Milling tool wear sample.
Tool blade image: 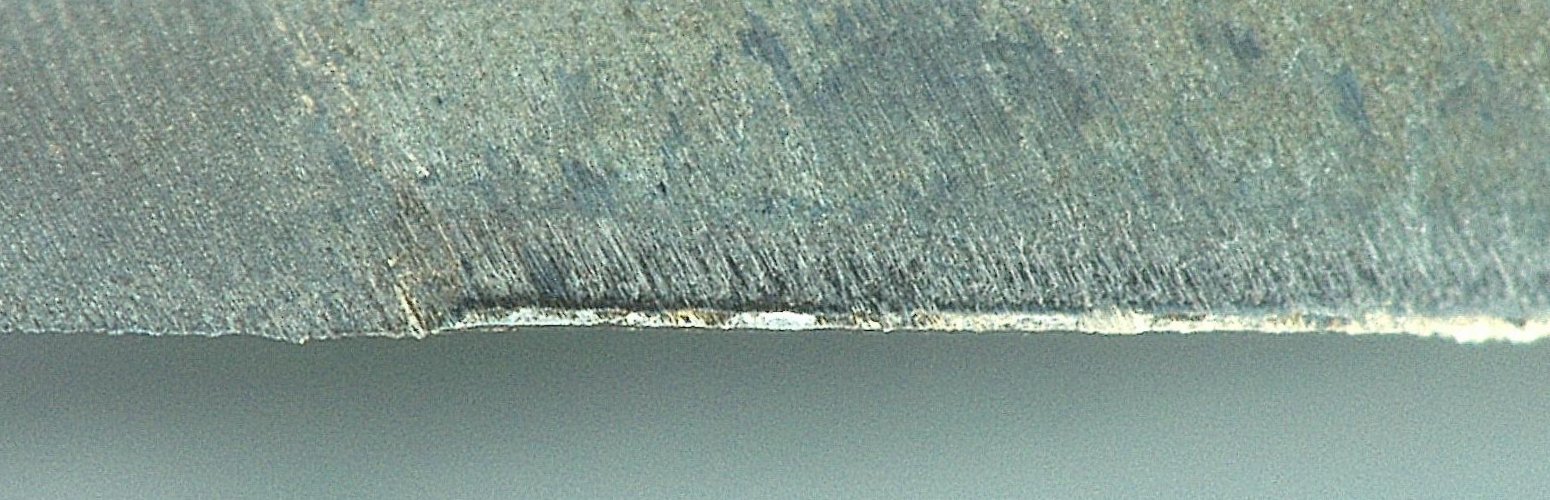
Chip image: 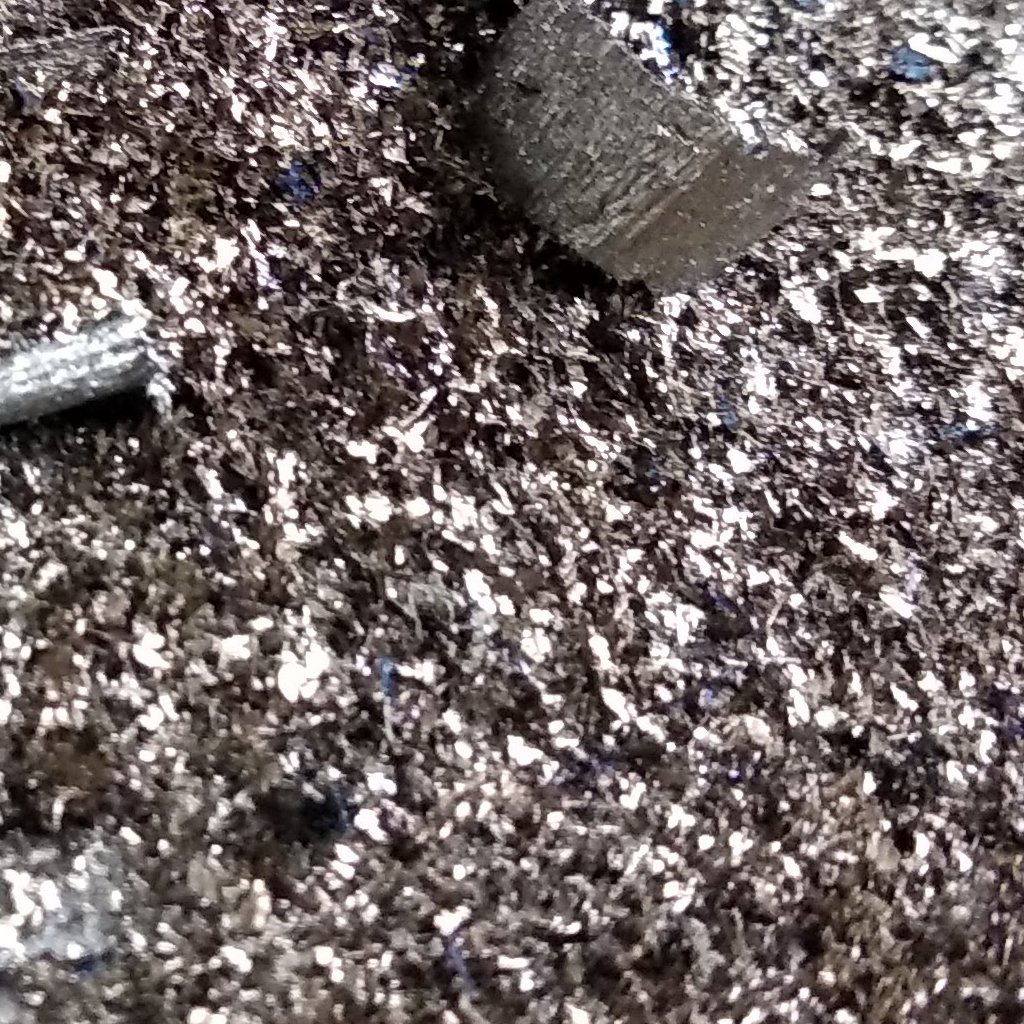
Workpiece image: 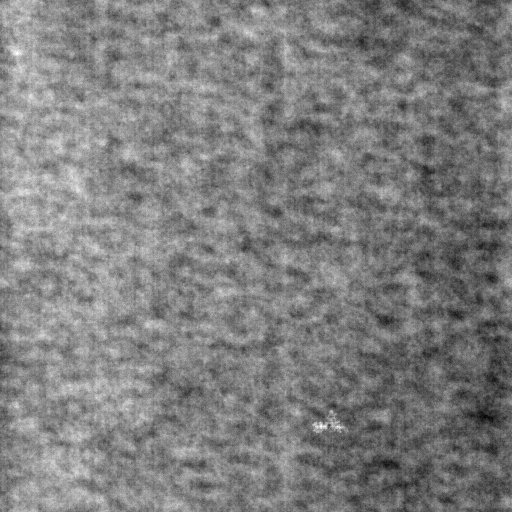
Tool wear state: used
Gaps: 15.4
Flank wear: 97.96
Overhang: 13.23
Force-signal Mel-spectrograms (X, Y, Z axes): 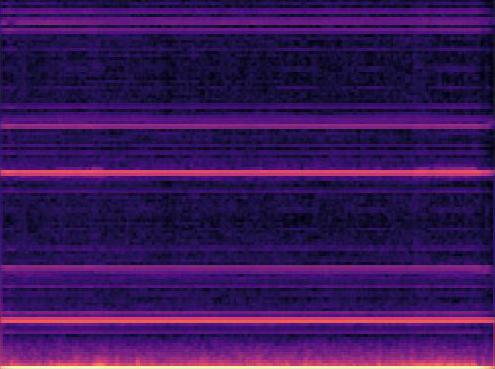 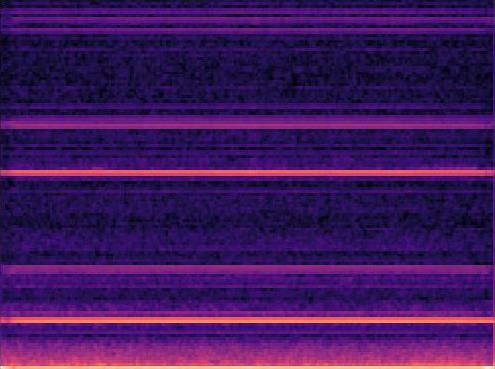 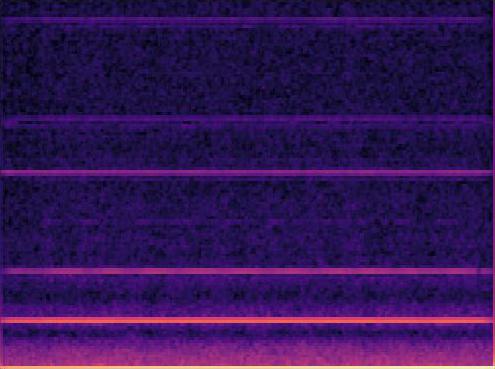
Force-signal scalograms (X, Y, Z axes): 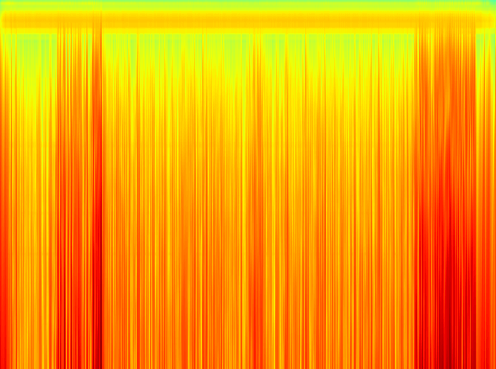 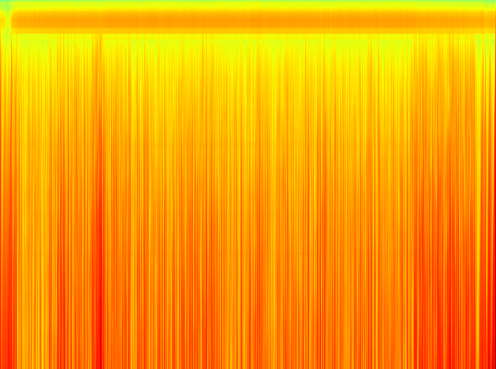 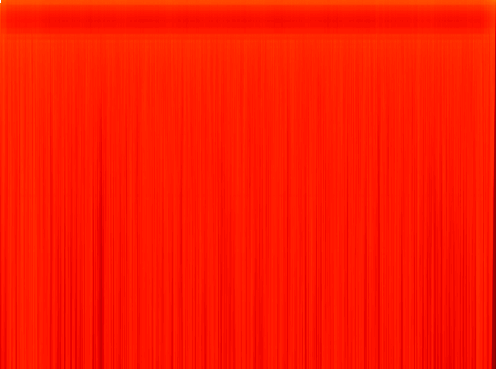
Force phase: steady_state_stabilization_wear